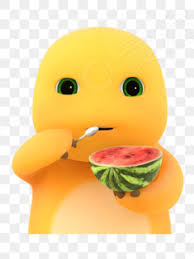
Label: nailong